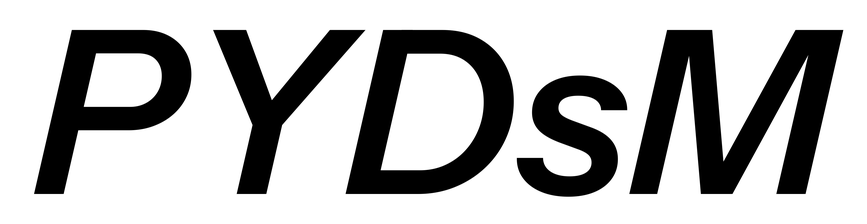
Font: InstrumentSans-Italic_SemiBold_Italic